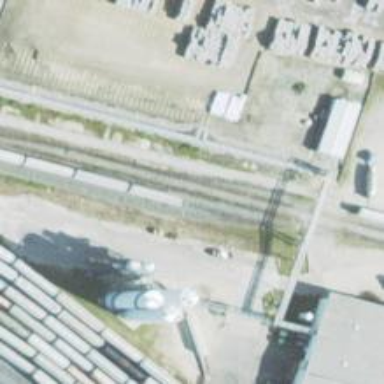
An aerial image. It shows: Railway spur service.